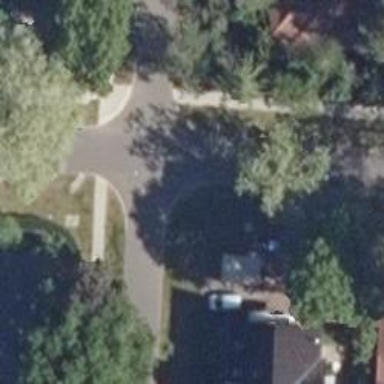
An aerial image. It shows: Residential road with asphalt surface. Sidewalk is present on the left side.